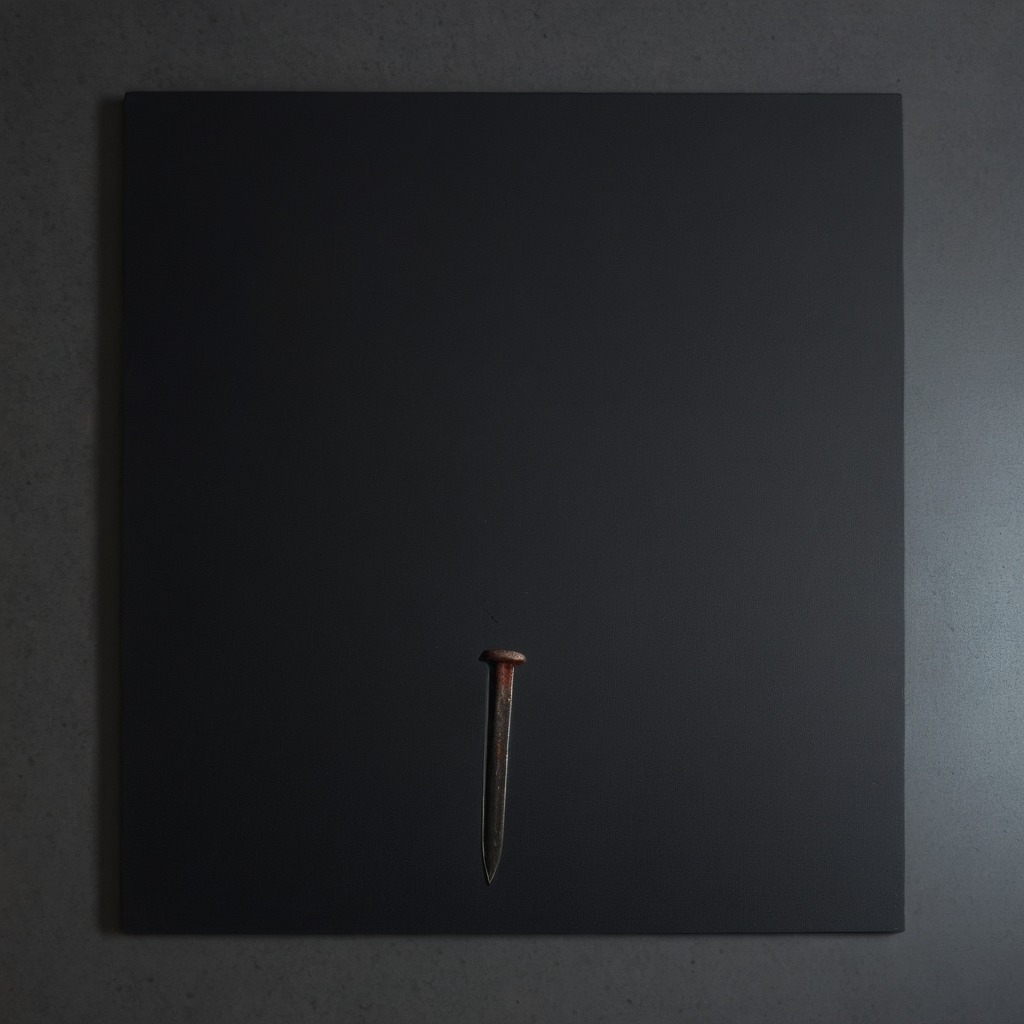
An iron nail is lying on a clean granite tabletop covered with a black rubber mat inside a workshop at night dim ambient light soft shadows worn but beneath the mat.